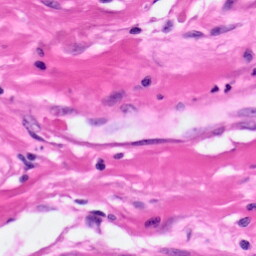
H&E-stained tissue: Pancreatic